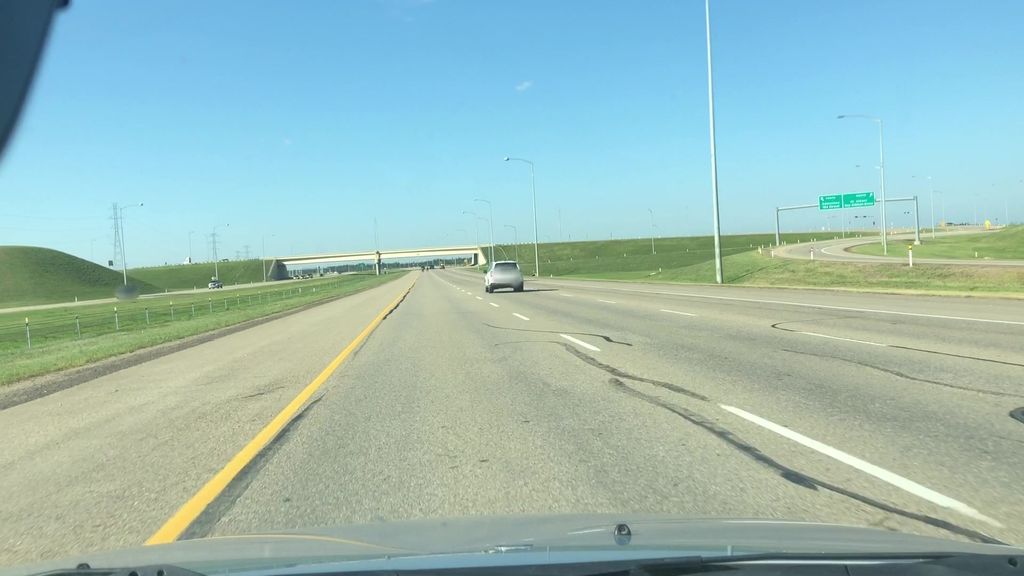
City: edmonton